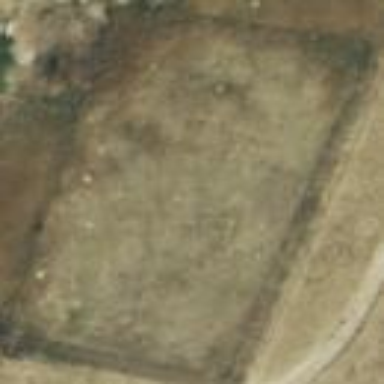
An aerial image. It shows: Unpaved equestrian pitch for leisure land.